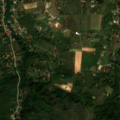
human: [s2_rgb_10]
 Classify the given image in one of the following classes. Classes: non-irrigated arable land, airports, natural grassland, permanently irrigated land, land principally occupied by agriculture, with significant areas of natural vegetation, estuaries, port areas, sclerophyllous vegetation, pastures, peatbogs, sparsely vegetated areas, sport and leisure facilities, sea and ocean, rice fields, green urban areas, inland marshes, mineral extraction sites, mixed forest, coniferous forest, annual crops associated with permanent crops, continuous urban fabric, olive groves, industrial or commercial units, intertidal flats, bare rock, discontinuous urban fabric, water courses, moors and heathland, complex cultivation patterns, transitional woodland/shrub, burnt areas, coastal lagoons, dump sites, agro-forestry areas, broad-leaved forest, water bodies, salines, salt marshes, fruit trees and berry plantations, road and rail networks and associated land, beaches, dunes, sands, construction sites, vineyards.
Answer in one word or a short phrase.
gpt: complex cultivation patterns, land principally occupied by agriculture, with significant areas of natural vegetation, broad-leaved forest